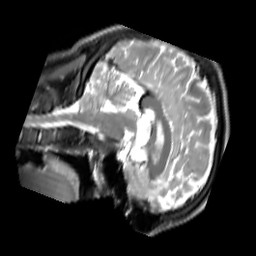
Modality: PDw
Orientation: sagittal
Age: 20
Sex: male
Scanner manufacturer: siemens
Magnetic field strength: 3 T
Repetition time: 11.88 s
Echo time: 0.014 s